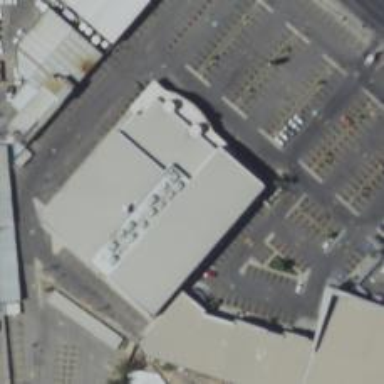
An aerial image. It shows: Cinema.